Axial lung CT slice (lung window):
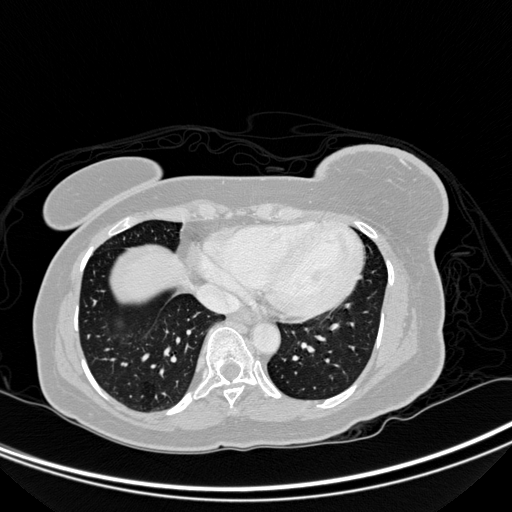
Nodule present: no